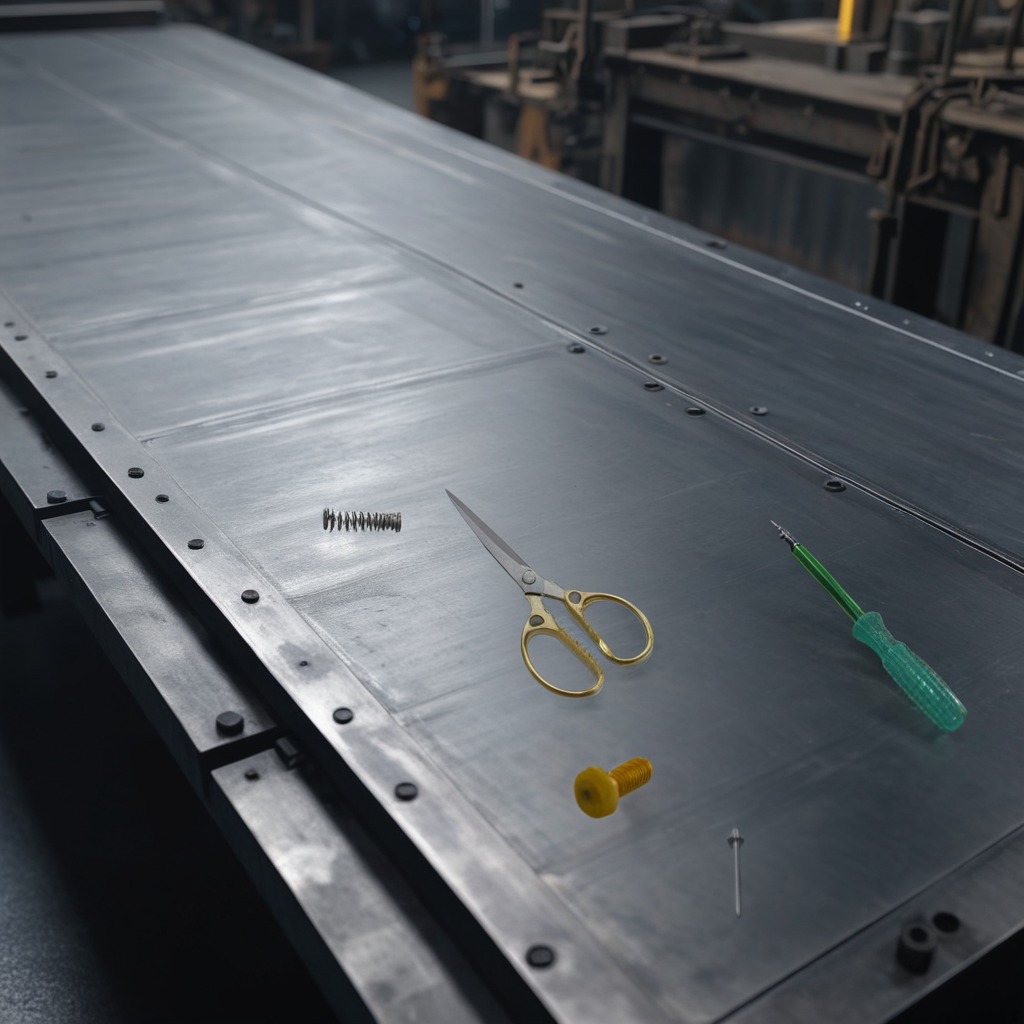
A metal machine screw, an iron nail, a coiled metal spring, a screwdriver, and a pair of scissors are lying on the cold steel table in a mining workshop.